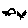
Label: bird